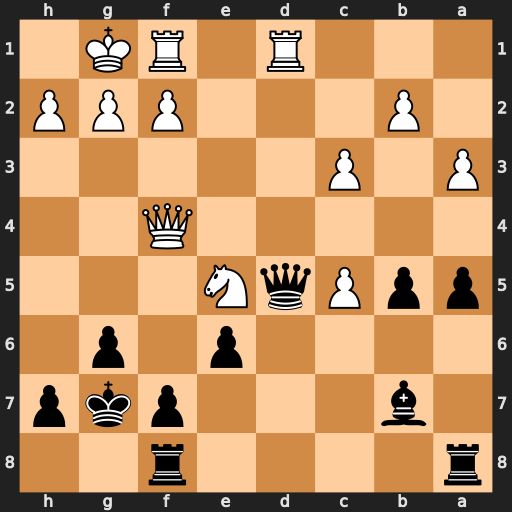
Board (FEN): r4r2/1b3pkp/4p1p1/ppPqN3/5Q2/P1P5/1P3PPP/3R1RK1
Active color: b
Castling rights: -
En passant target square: -
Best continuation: Qxg2#